Question: I'm trying to make an activity for a chat app with only a textview that it shows me the first name of every user,but i'm getting the first name of the user who is logged in,not for others.Here is my database:

The message activity:
'''
public class MessageActivity extends AppCompatActivity {
TextView username;
FirebaseUser fuser;
DatabaseReference reference;
Intent intent;
@Override
protected void onCreate (Bundle savedInstanceState) {
super.onCreate ( savedInstanceState );
setContentView ( R.layout.activity_message );
TabLayout appBarLayout=findViewById ( R.id.tab_2);
username=findViewById ( R.id.username1 );
intent=getIntent ();
String userid=intent.getStringExtra ( "userid" );
fuser= FirebaseAuth.getInstance ().getCurrentUser ();
reference= FirebaseDatabase.getInstance ().getReference ("users").child ( "FIRST NAME");
reference.addValueEventListener ( new ValueEventListener () {
@Override
public void onDataChange (@NonNull DataSnapshot dataSnapshot) {
User user=dataSnapshot.getValue (User.class);
username.setText ( user.getFirstName () );
}
@Override
public void onCancelled (@NonNull DatabaseError databaseError) {
}
} );
}
}
'''
The xml for message activity
'''
<LinearLayout xmlns:android="http://schemas.android.com/apk/res/android"
xmlns:app="http://schemas.android.com/apk/res-auto"
xmlns:tools="http://schemas.android.com/tools"
android:layout_width="match_parent"
android:layout_height="match_parent"
tools:context=".MessageActivity">
<TextView
android:id="@+id/username6"
android:layout_width="match_parent"
android:layout_height="wrap_content"
android:text="Name" />
<com.google.android.material.appbar.AppBarLayout
android:layout_width="match_parent"
android:layout_height="wrap_content"
android:background="#00FFFFFF">
<androidx.viewpager.widget.ViewPager
android:id="@+id/view_pager2"
android:layout_width="match_parent"
android:layout_height="wrap_content"
>
</androidx.viewpager.widget.ViewPager>
</com.google.android.material.appbar.AppBarLayout>
</LinearLayout>
'''
I expect to appear in the TextView the First Name of the user i want to talk.
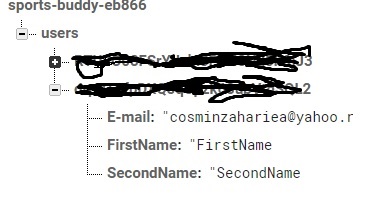
Answer: in the database you have the filed "FIRSTNAME" and in your code you have
'''
.child ( "FIRST NAME");
'''
Both values must be the same. Change the .child to this
'''
.child ( "FirstName");
'''